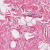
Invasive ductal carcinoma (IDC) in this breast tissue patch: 0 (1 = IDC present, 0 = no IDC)